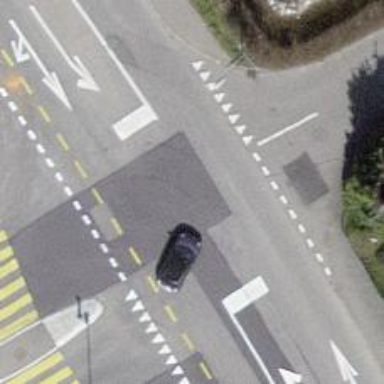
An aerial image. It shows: Tertiary road with lane designated for cyclists on both sides.